Field crop: maize
Growth stage: 2
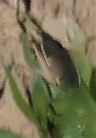
Species: maize